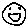
Label: smiley face